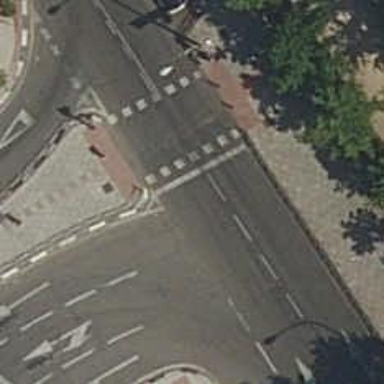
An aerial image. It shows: Crossing with traffic signals.